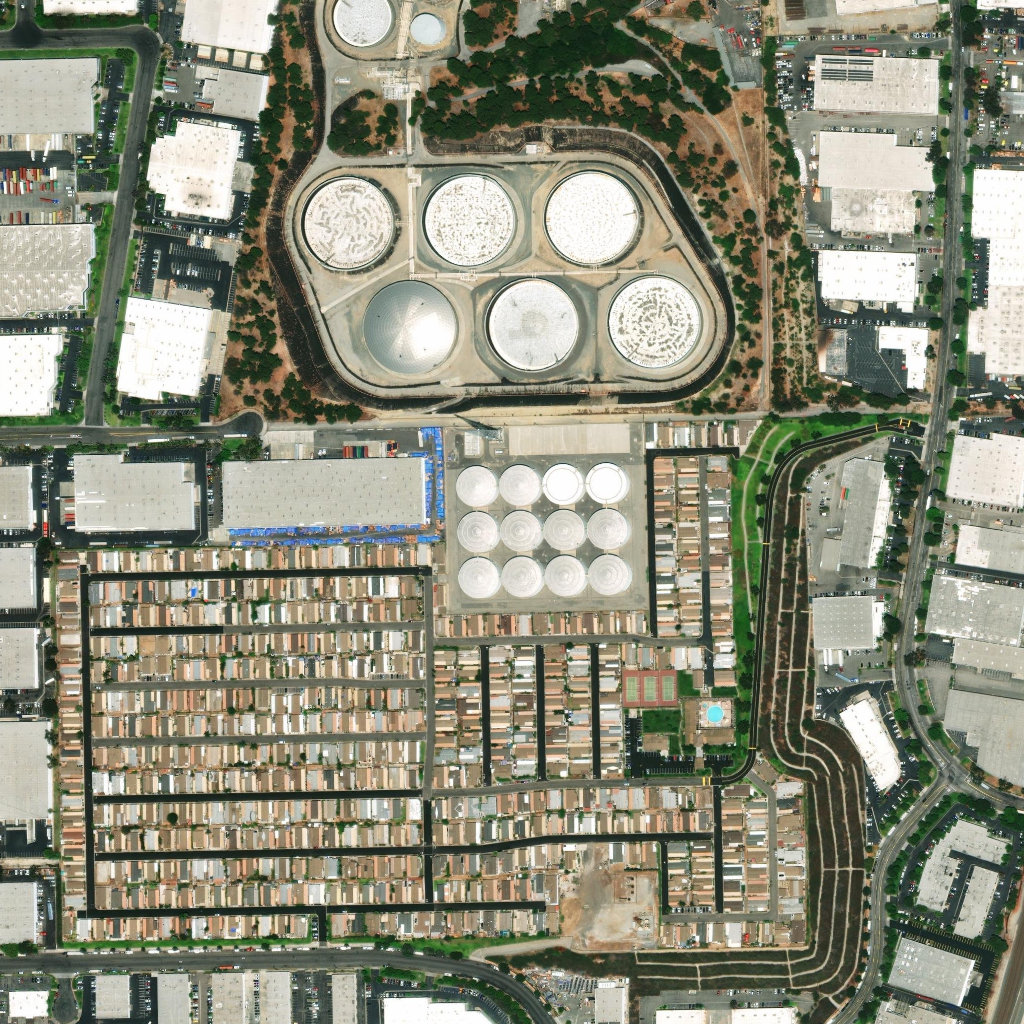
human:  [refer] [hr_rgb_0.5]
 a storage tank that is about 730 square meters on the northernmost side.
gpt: <box>[[40, 1, 43, 4, 0]]</box>